Question: What is the value of this measurement?
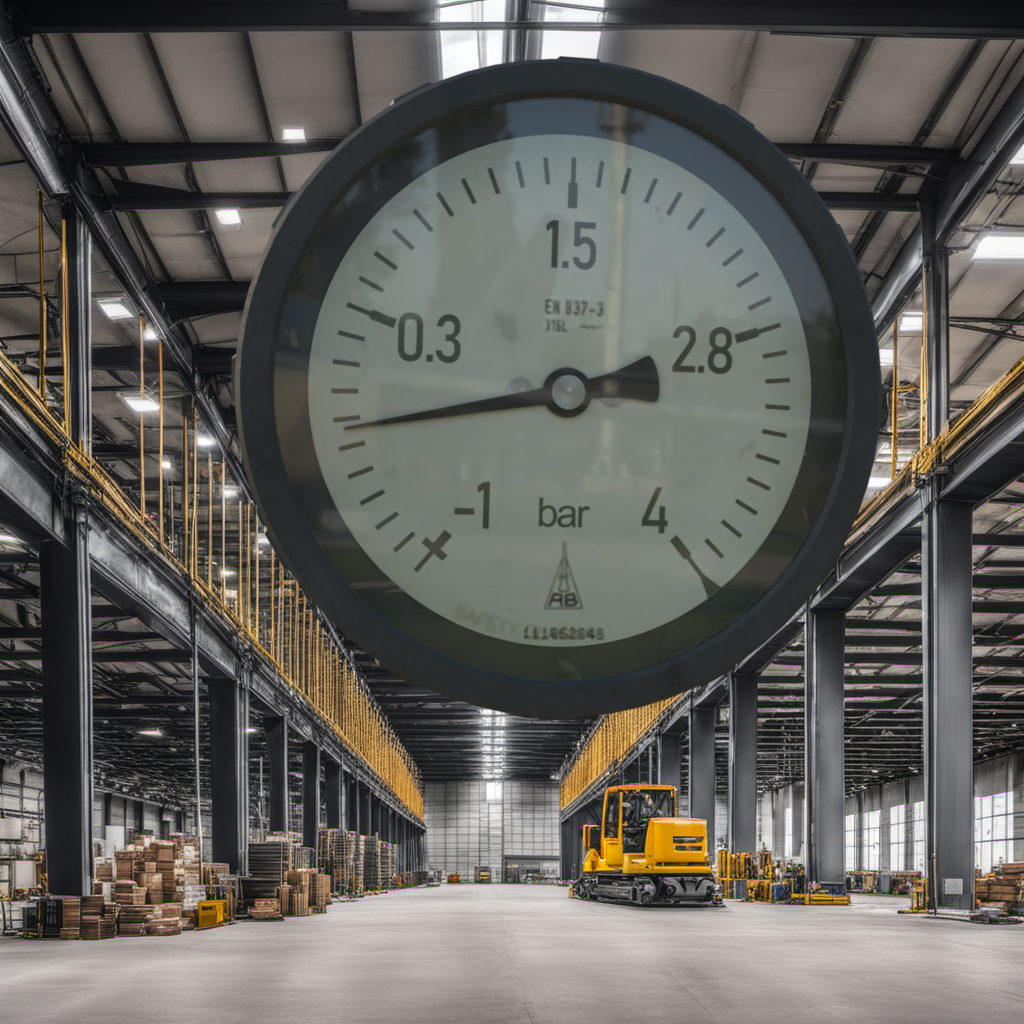
Answer: The result is -0.34
Question: What is the reading range of this measurement?
Answer: The range is from -1 to 4
Question: What is the minimum and maximum reading range of the measurement in the image?
Answer: The minimum value is -1 and the maximum value is 4